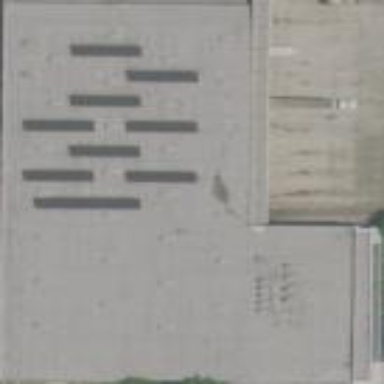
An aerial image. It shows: Industrial building.